Interaction volume radius: 5 \u00c5
Interaction volume height: 45 \u00c5
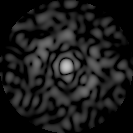
Disorder parameter: 0.8075